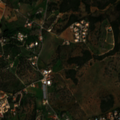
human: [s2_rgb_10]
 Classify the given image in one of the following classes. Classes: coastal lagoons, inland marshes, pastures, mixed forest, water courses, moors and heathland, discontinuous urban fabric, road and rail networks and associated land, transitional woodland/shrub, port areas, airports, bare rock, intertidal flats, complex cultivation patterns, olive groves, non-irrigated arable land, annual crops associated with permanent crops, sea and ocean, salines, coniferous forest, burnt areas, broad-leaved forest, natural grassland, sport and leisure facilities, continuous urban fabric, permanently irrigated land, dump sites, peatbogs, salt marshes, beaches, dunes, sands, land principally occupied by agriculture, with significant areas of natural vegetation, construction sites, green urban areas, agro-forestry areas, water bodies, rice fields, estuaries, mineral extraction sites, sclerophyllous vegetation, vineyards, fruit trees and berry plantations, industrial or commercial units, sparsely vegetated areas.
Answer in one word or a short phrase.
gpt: sport and leisure facilities, annual crops associated with permanent crops, complex cultivation patterns, land principally occupied by agriculture, with significant areas of natural vegetation